Question:
Above is the image, I am trying to achieve, I am almost close to the logic but not exactly there, any idea where am I missing
'''
class GFG
{
static void printSierpinski(int n)
{
for (int y = n - 1; y >= 0; y--) {
// printing space till
// the value of y
for (int i = 0; i < y; i++) {
System.out.print(" ");
}
// printing '*'
for (int x = 0; x + y < n; x++) {
// printing '*' at the appropriate
// position is done by the and
// value of x and y wherever value
// is 0 we have printed '*'
if ((x & y) != 0)
System.out.print(" "
+ " ");
else
System.out.print("* ");
}
System.out.print("
");
}
}
// Driver code
public static void main(String args[])
{
int n = 16;
// Function calling
printSierpinski(n);
}
'''
}
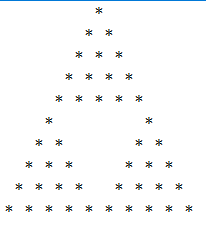
Answer: I created the following output in about an hour. I'm not going to post my code. I'm going to explain how I tackled the problem in the hopes that the OP and others will learn something about logic.
'''
*
* *
* * *
* * * *
* * * * *
* * * * * *
* * * * * * *
* * * * * * * *
* * * * * * * * *
* *
* * * *
* * * * * *
* * * * * * * *
* * * * * * * * * *
* * * * * * * * * * * *
* * * * * * * * * * * * * *
* * * * * * * * * * * * * * * *
* * * * * * * * * * * * * * * * * *
'''
The first thing I did was write a method to create a String. This method took a char and int length as parameters. The result of the method was either a blank String or an asterisk String. When I created the asterisk String, I inserted the blank spaces in between the asterisks.
Once I got that method working, I printed the bottom line. Then I printed the line before the bottom line. At this point, I wasn't concerned about for loops or while loops or any other kind of fruit loops. I wanted to see what the logical pattern was.
I printed the bottom 5 lines before I deduced the pattern. Once I understood the logic, then I wrote the for loop. Ok, at this point I have half the pyramid done.
I printed a couple of rows of the upper pyramid before I understood the logic of the upper pyramid. Once I understood the logic, it was simple to write the upper pyramid for loop.
After I finished the code, I realized I could generalize the code to create pyramids with any width base. That's why I posted the 9 level pyramid at the beginning of this answer.
The moral of my story is work to understand the logic first, even if you have to write some ugly code to help you understand. I'm a somewhat experienced developer and I had to experiment a bit to figure out the logic.
Once you understand the logic, then you can write beautiful code.